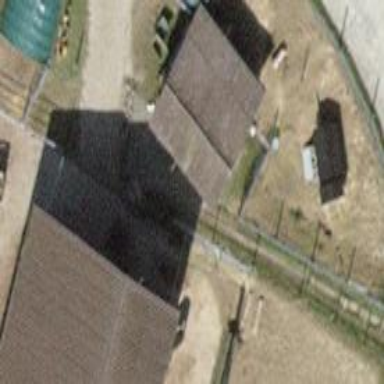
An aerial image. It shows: Shed building.